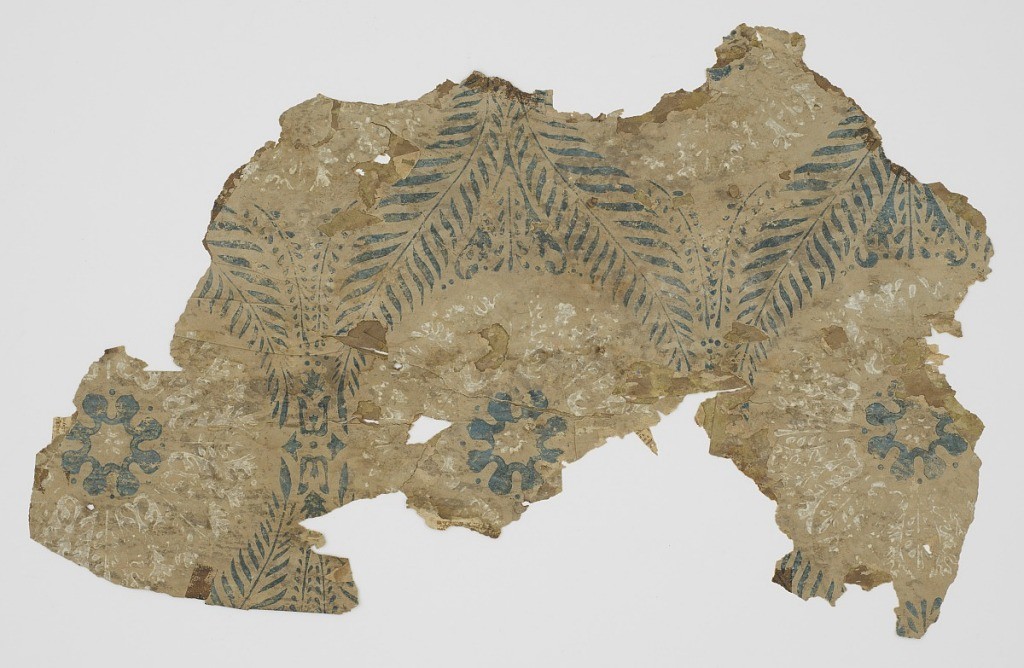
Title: Sidewall - fragment
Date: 1850–99
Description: Three fragments: a) newspaper, lining; b) brownish paper; c) blue and white medallions, transfer of B's pattern on verso.